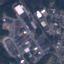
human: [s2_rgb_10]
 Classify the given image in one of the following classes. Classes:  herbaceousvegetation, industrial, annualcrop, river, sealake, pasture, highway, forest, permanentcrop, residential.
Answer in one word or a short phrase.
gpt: Industrial